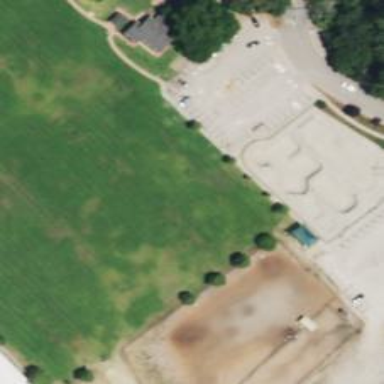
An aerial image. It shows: Concrete pitch for leisure land activities.